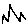
Label: zigzag